Interaction volume radius: 5 \u00c5
Interaction volume height: 25 \u00c5
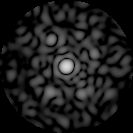
Disorder parameter: 0.8443